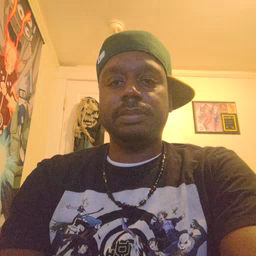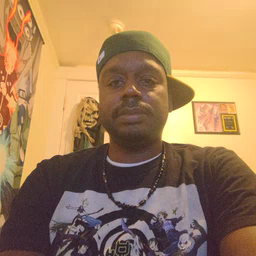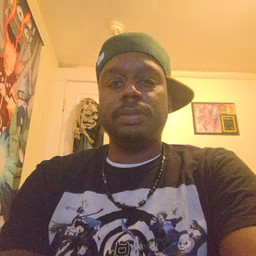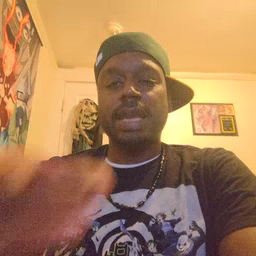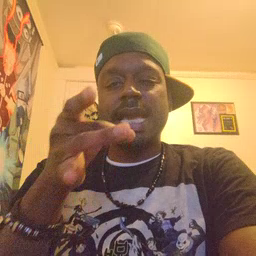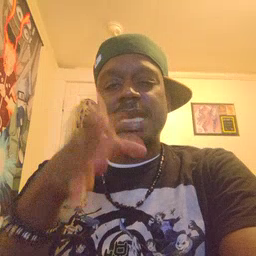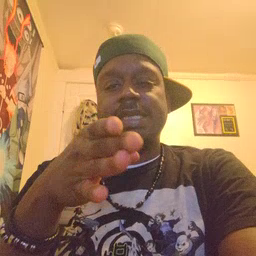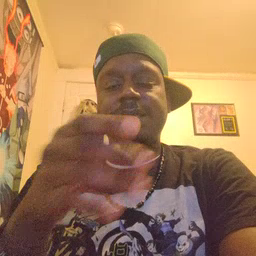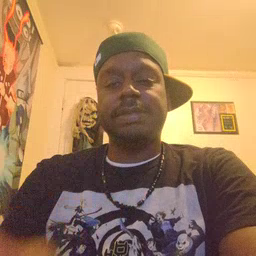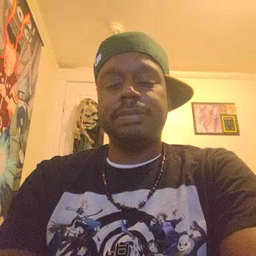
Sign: hate